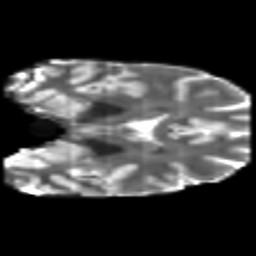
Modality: T2w
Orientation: coronal
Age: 22
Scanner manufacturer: philips
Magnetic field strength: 3 T
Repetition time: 8.6 s
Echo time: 0.127 s